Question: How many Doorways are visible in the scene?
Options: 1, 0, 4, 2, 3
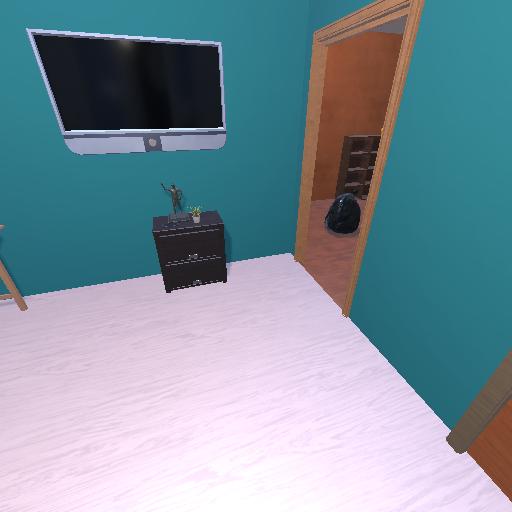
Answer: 1